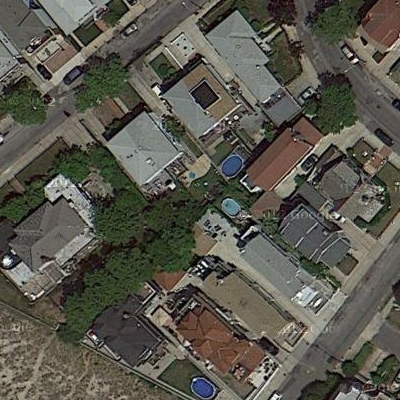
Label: fResident